Question: I have 'EditText' that, when I click on it, it shows a dialog list of some items. Now when I click on an item I want the item which I select to automatically be entered in the 'EditText'. Help me to solve this. Thanks in advance.
code of alert dialog
'''
public void alert(View view) {
/*
* WebView is created programatically here.
*
* @Here are the list of items to be shown in the list
*/
final CharSequence[] items = { "John", "Michael", "Vincent", "Dalisay" };
AlertDialog.Builder builder = new AlertDialog.Builder(AddNewDish.this);
builder.setTitle("Make your selection");
builder.setItems(items, new DialogInterface.OnClickListener() {
public void onClick(DialogInterface dialog, int item) {
// String items = quantity.getText().toString();
// will toast your selection
// showToast("Name: " + items[item]);
dialog.dismiss();
}
}).show();
}
'''
code of edittext
'''
<EditText
android:layout_width="match_parent"
android:layout_height="wrap_content"
android:inputType="textPersonName"
android:ems="10"
android:onClick="alert"
android:id="@+id/dish_quantity"
android:layout_below="@+id/dish_name"
android:layout_alignParentRight="true"
android:layout_alignParentEnd="true"
android:hint="Quantity" />
'''
like

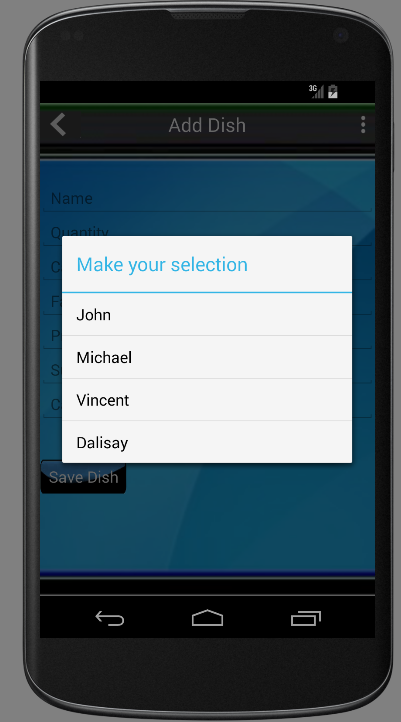
Answer: If you have reference to the 'EditText' that you want to write to, simply add the code to write to it in you 'onClick()' method.
The way to write text to an 'EditText' is as follows 'yourEditText.setText("Your text");'. So in your case, just set the text to your selected item.. i.e. 'yourEditText.setText(items[item]);'.
Let me know if this helps, or if you have any other issues/questions!